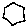
Label: hexagon